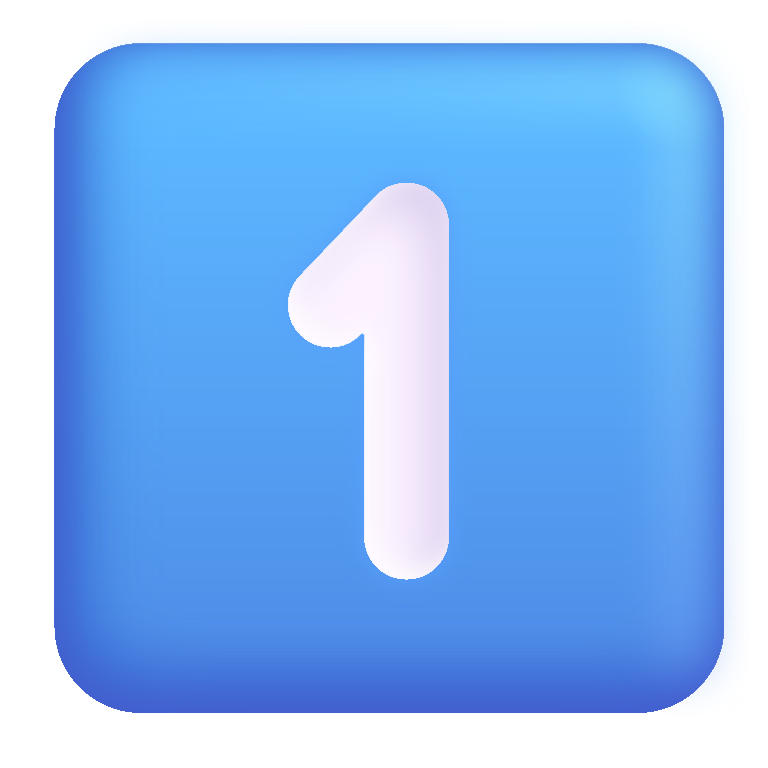
keycap 1 color